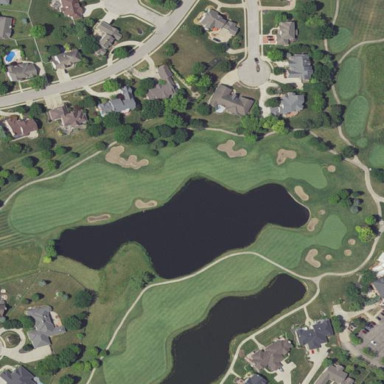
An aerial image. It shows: Golf fairway surrounded by grass.